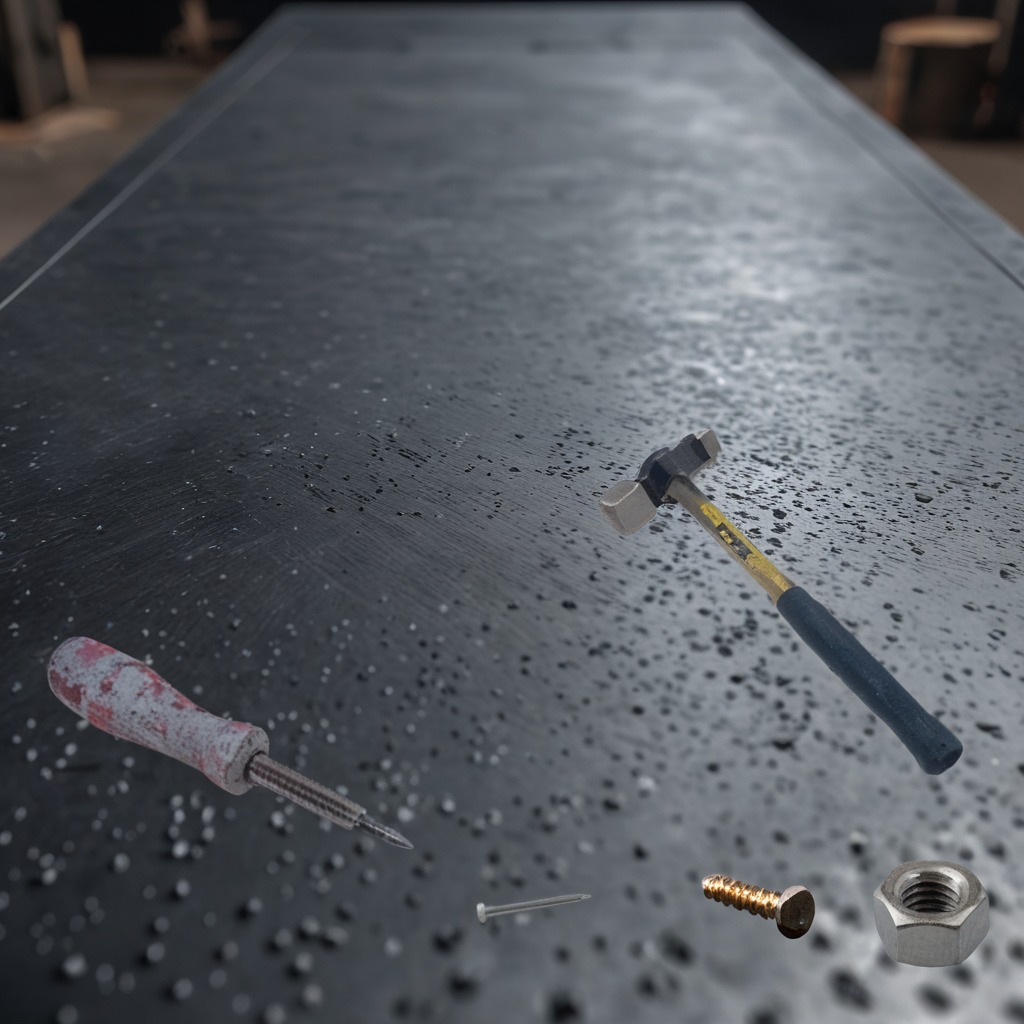
A hammer, an iron nail, a metal machine screw, a screwdriver, and a metal nut are lying on the cold steel table in a mining workshop.